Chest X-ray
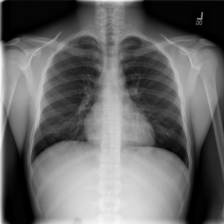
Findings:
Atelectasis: negative
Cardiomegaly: negative
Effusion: negative
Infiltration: negative
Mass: negative
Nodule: negative
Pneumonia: negative
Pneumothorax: negative
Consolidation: negative
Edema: negative
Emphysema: negative
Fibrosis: negative
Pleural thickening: negative
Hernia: negative